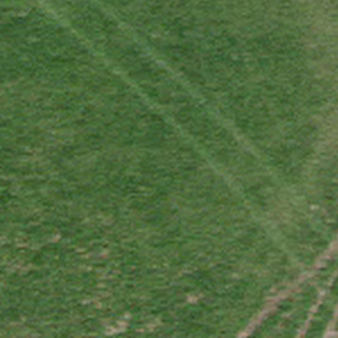
Label: other